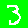
Digit: 3